Question: I need to update image in Firstviewcontroller if cell is selected in tableviewcontroller.
My application Navigation base . Firstviewcontroller contains button event. tap on button i am firing tableview. In tableview i am selecting cell and updating checkmark in left side , It is working fine . My question is when cell is selected same time i need to update different custom image in viewcontroller for indicating cell is selected. <URL> i got image cell selecting in inside of tableview.
'''
here it is Appdelegate
@interface FertilityAppAppDelegate : NSObject <UIApplicationDelegate>
{
Fertility *updateImage;
}
@property (nonatomic, retain) Fertility *updateImage;
@implementation
@synthesize updateImage;
@interface Fertility : UIViewController
{
UIImageView *imgView;
FertilityAppAppDelegate *Appdelegate;
}
@property(nonatomic,retain) FertilityAppAppDelegate *Appdelegate;
@property (nonatomic, retain) UIImageView *imgView;
Viewcontroller for image update
@implementation Fertility
@synthesize imgView,Appdelegate;
- (void)viewDidLoad
{
[super viewDidLoad];
Appdelegate = (FertilityAppAppDelegate*)[[UIApplication sharedApplication] delegate];
}
- (void)changeImg:(UIImage*)image
{
imgView.image = image;
}
- (void)assignObjToTableViewClass
{
Appdelegate.updateImage = self;
}
Tableview controller
@interface Menstruation : UITableViewController
{
FertilityAppAppDelegate *Appdelegate;
}
@property (nonatomic, retain) FertilityAppAppDelegate *Appdelegate;
- (void)tableView:(UITableView *)tableView didSelectRowAtIndexPath:(NSIndexPath *)indexPath
{
UIImage *image = [UIImage imageNamed:@"bar.png"];
[Appdelegate.updateImage changeImg:image];
selectedRow = indexPath.row;
[self.tableView reloadData];
}
- (UITableViewCell *)tableView:(UITableView *)tableView cellForRowAtIndexPath:(NSIndexPath *)indexPath
{
static NSString *CellIdentifier = @"Cell";
UITableViewCell *cell = [tableView dequeueReusableCellWithIdentifier:CellIdentifier];
if (cell == nil)
{
cell = [[[UITableViewCell alloc] initWithFrame:CGRectZero reuseIdentifier:CellIdentifier] autorelease];
[[cell imageView] setImage:[UIImage imageNamed:@"Tick.png"]];
}
[[cell imageView] setHidden:YES];
if (indexPath.row == selectedRow)
{
[[cell imageView] setHidden:NO];
}
NSString *cellValue = [MenstruationArray objectAtIndex:indexPath.row];
cell.text = cellValue;
return cell;
}
'''

How to display in Firstviewcontroller. the above image is Button with red color bar in bottom of button.
When i click this button in Firstviewcontroller firing for Menstruation table view, same time i need to update image bar to Firstviewcontroller.
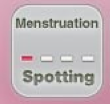
Answer: if you want to change the image in the another view controller then you need to assign the image in the 'didSelectRowAtIndexPath' method.
For that you need to access the specific view controller object(that is already using not the new one).
There are no tutorials, for these type of things.
I will send some code, please follow like that.
First of all you have to declare ImgViewController class object in the AppDelegateClass. Then only you can use.
Then use the following code. I have written this code for understanding.
'''
@interface ImgViewController : UIViewController{
UIImageView *imgView;
AppDelegateClass *delegate;
}
@implementation ImgViewController
- (void)viewDidLoad{
delegate = (AppDelegateClass*)[[UIApplication sharedApplication]delegate];
delegate.imageViewControllerObj = self; // Or you can call the method
//[self assignObjToTableViewClass];
}
- (void)changeImg:(UIImage*)image{
imgView.image = image;
}
- (void)assignObjToTableViewClass{
delegate.imageViewControllerObj = self;
}
@end
@interface TableViewControllerClass : UIViewController{
AppDelegateClass *delegate;
}
@implementation TableViewControllerClass
- (void)tableView:(UITableView *)tableView didSelectRowAtIndexPath:(NSIndexPath *)indexPath{
UIImage *image = //Give what ever image you want to change
[delegate.imageViewControllerObj changeImg:image];
}
@end
'''
Regards,
Satya